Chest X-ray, PA view. Patient: 67 years old, sex F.
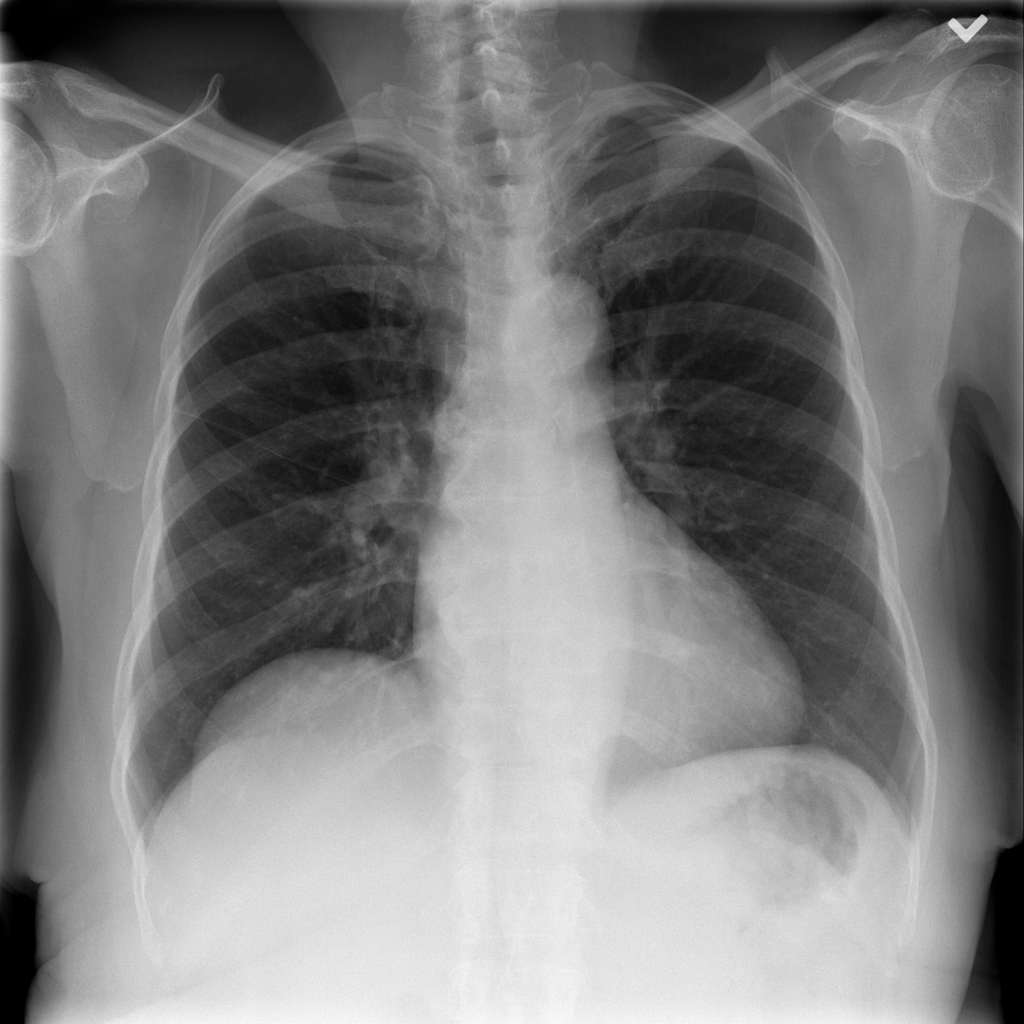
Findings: No Finding